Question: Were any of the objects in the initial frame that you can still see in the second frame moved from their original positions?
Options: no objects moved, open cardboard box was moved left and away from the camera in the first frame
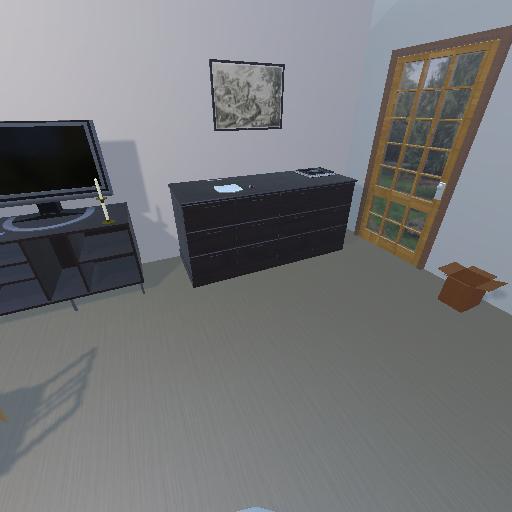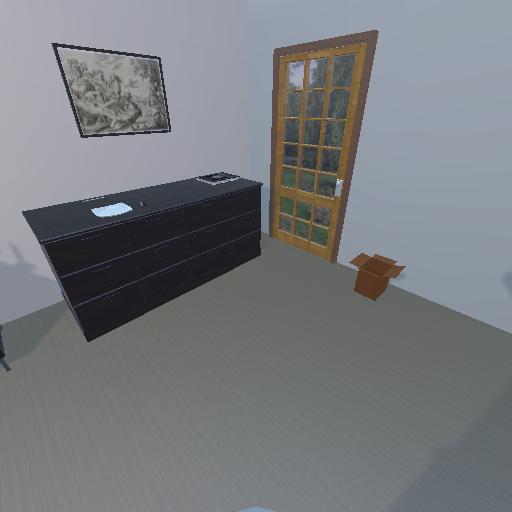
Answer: no objects moved